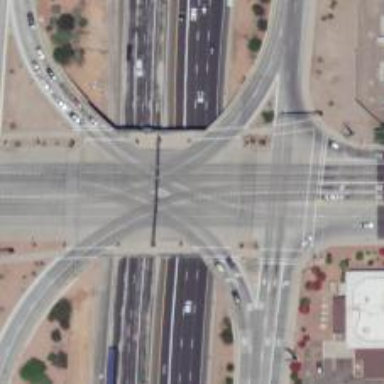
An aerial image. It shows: Secondary link road crossing over bridge.